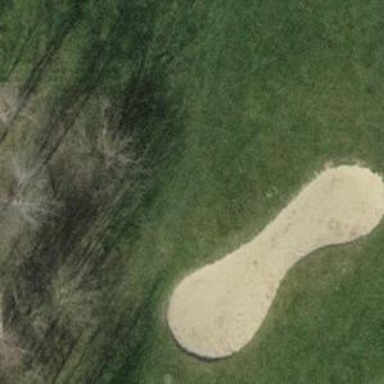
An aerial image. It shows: Golf bunker.